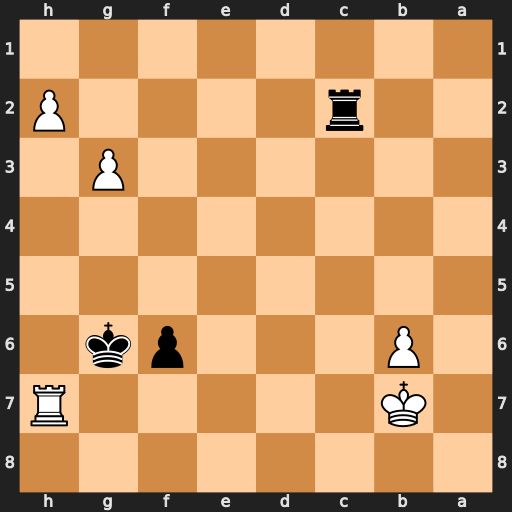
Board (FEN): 8/1K5R/1P3pk1/8/8/6P1/2r4P/8
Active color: b
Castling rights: -
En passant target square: -
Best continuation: Kxh7 Ka7 Ra2+